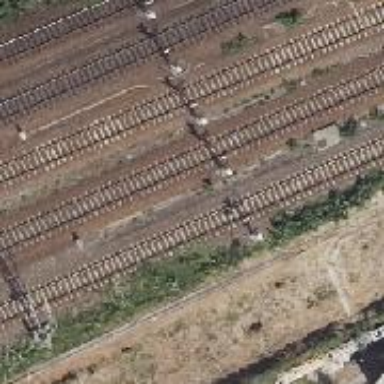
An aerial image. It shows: Rail yard with electrified contact lines for the railway.